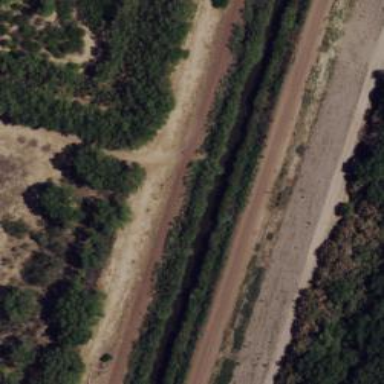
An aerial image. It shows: Track road along man-made cutline.